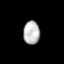
Tissue: lung
Cell type: Epithelial cells
Senescence score: 0.2071
Nuclear area (px): 375
Mean DAPI intensity: 185.672